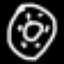
Label: donut